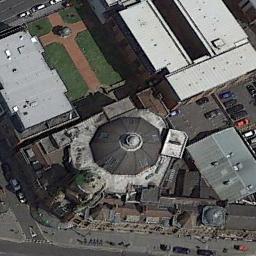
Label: church